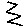
Label: zigzag